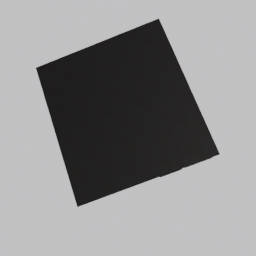
Label: architecture